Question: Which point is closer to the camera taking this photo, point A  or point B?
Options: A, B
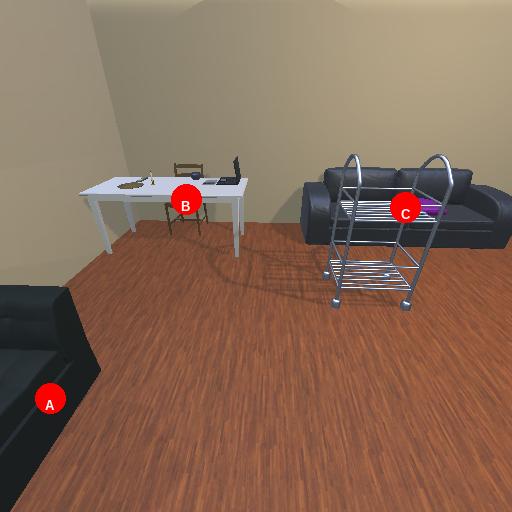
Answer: A